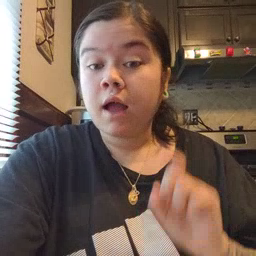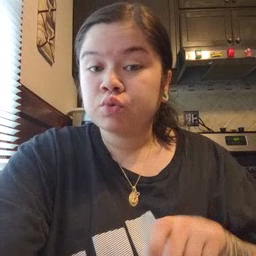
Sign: haveto